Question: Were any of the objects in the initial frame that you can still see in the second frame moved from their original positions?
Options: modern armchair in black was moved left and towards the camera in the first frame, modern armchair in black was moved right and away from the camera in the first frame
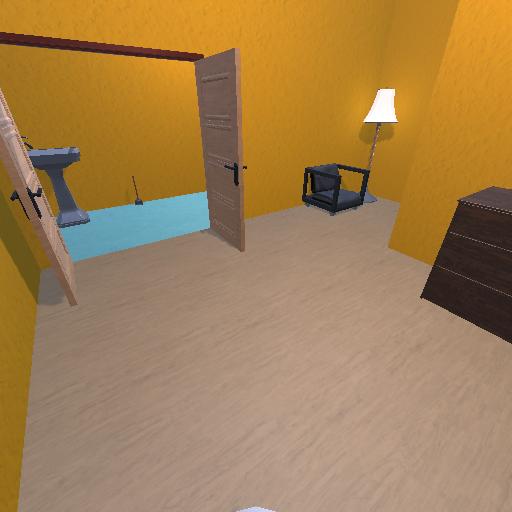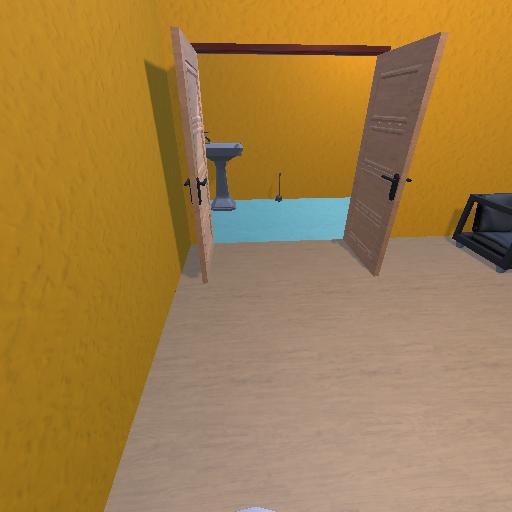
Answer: modern armchair in black was moved left and towards the camera in the first frame